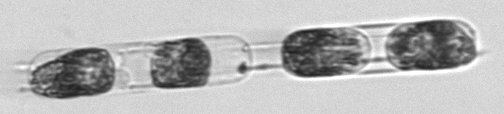
Label: Hemiaulus